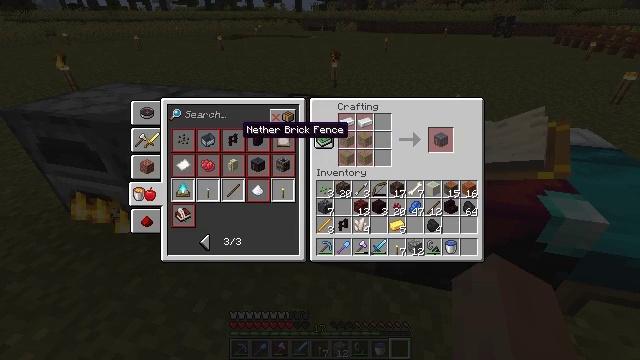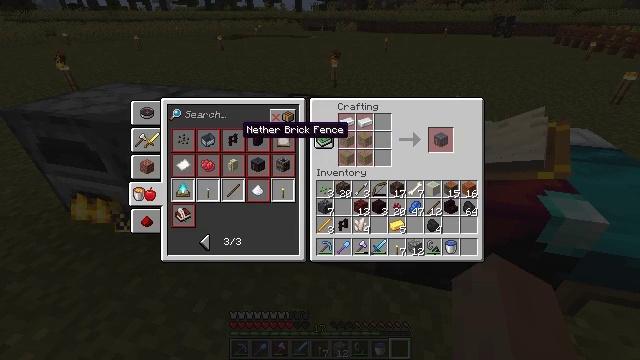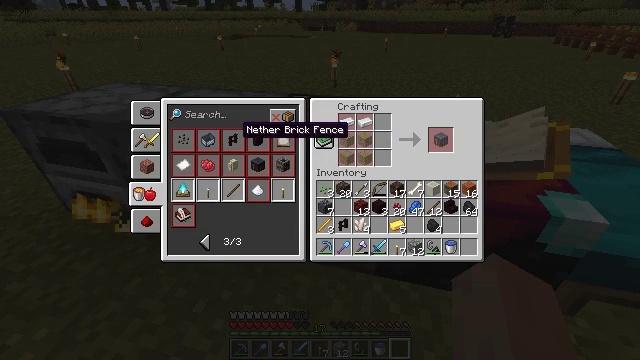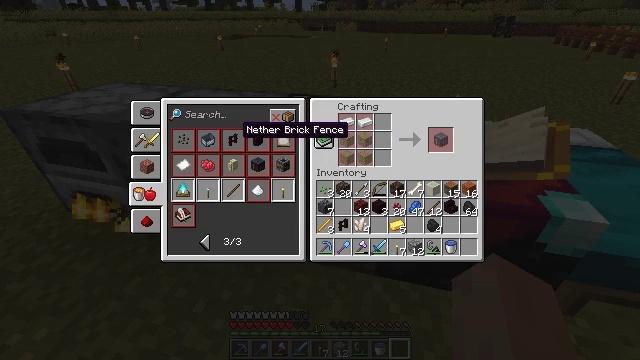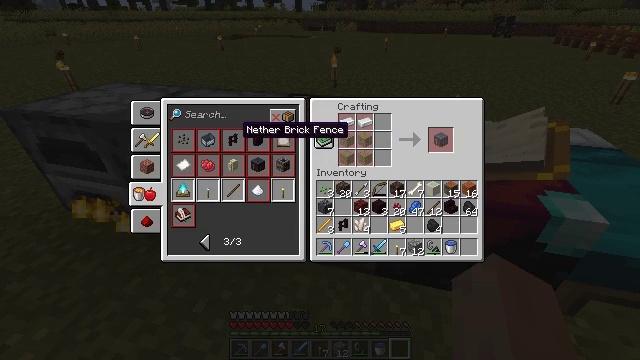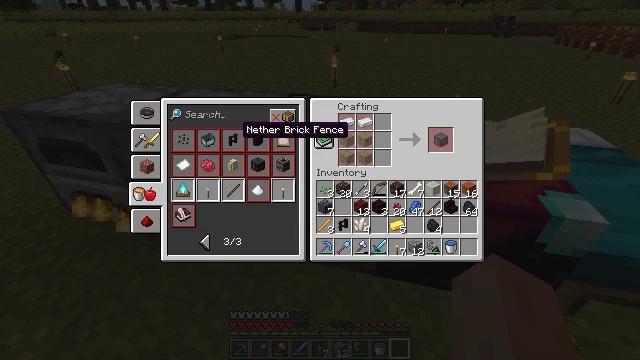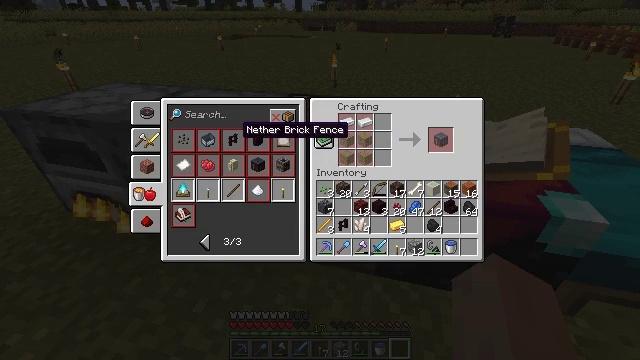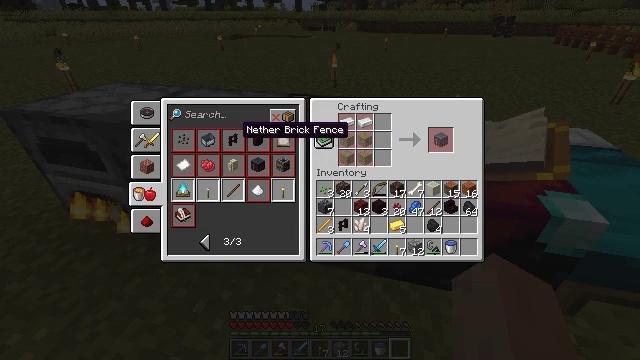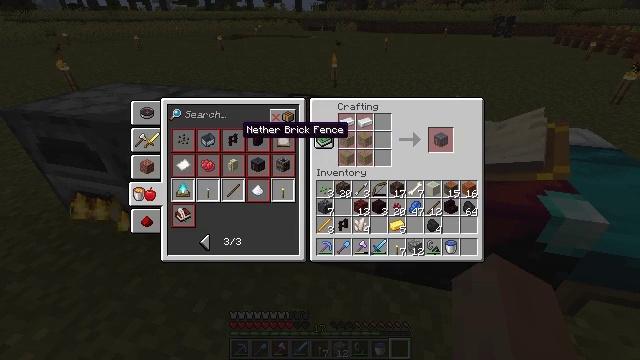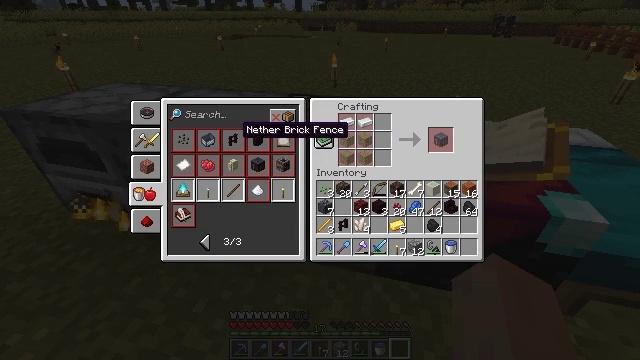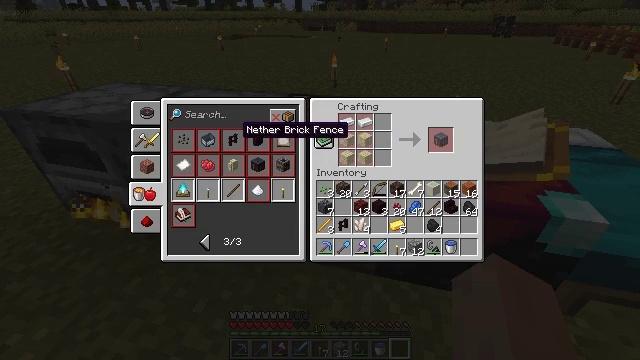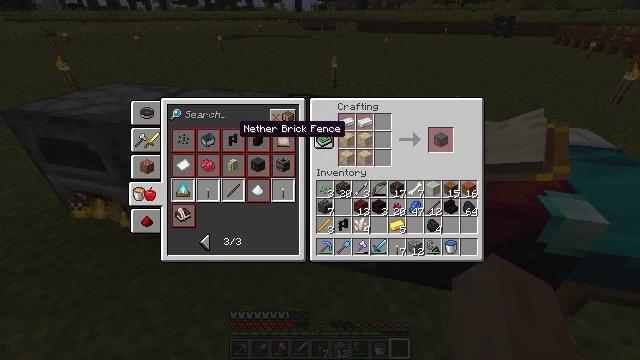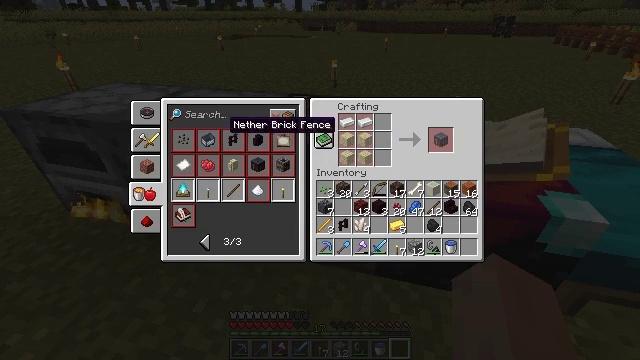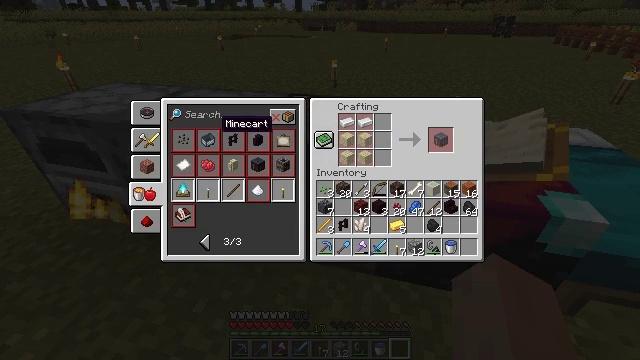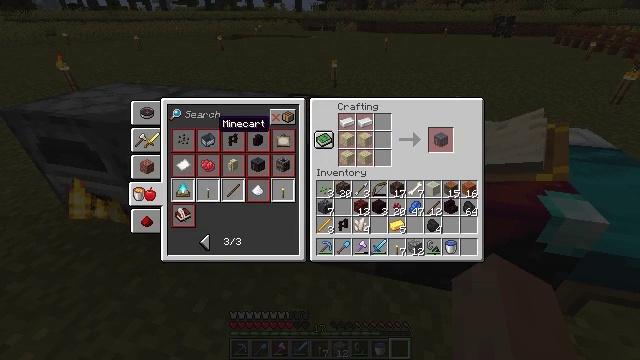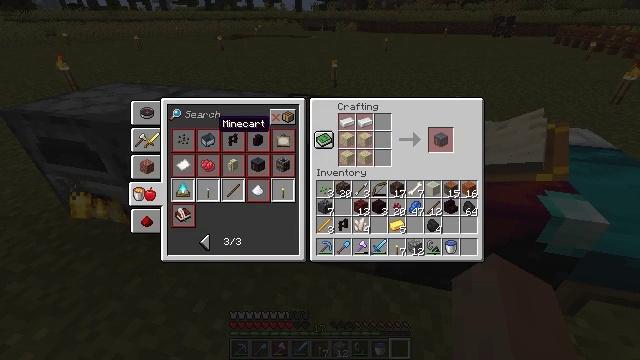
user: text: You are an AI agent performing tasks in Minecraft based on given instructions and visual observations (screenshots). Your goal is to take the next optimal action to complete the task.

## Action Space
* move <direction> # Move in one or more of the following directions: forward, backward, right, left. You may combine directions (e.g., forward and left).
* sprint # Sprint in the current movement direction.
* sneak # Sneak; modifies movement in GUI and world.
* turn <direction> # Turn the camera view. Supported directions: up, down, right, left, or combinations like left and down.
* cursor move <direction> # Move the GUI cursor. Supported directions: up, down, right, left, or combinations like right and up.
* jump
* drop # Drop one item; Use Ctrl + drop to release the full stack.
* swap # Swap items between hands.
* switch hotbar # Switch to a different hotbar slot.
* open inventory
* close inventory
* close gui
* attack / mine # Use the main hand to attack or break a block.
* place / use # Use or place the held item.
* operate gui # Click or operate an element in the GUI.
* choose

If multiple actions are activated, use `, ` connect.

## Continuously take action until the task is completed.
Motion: motion action
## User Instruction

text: Use the crafting table to craft a brewing stand.
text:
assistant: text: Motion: no_op
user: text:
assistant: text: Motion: no_op
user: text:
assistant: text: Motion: no_op
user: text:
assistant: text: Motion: no_op
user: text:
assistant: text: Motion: no_op
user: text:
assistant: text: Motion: no_op
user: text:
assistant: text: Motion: no_op
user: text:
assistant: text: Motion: no_op
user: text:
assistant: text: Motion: no_op
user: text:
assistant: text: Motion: no_op
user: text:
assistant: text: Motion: no_op
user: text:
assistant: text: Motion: cursor move left
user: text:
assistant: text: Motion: cursor move left
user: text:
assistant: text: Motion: no_op
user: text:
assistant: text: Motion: no_op
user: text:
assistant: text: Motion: no_op
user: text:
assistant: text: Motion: no_op
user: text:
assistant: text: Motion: no_op
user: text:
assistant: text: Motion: no_op
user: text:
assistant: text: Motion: no_op
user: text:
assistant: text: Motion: cursor move left
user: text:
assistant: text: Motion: cursor move left
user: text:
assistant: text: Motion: no_op
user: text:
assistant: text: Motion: no_op
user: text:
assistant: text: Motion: no_op
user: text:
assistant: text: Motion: no_op
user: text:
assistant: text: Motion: no_op
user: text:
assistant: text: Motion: no_op
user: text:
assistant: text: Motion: no_op
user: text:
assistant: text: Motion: no_op